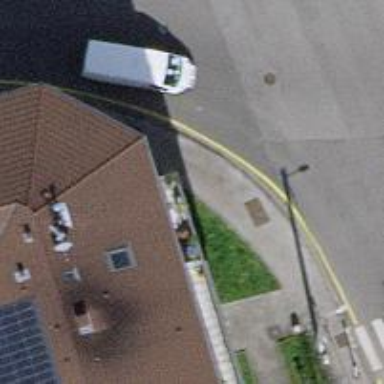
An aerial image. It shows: Beige street cabinet used for gas.